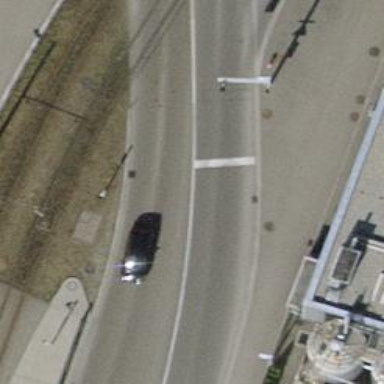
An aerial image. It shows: Road with traffic signals.